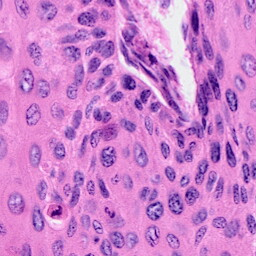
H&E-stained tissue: Cervix